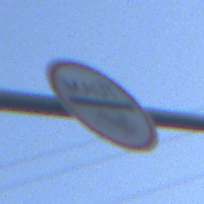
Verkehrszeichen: MautflichtigeStrecke
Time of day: SunriseSunset
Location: Outdoor (RoadRail)
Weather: Clear
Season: NotSpecified
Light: Natural